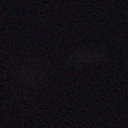
Screen state: off